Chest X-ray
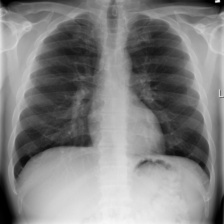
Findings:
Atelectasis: negative
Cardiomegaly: negative
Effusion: negative
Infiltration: positive
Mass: negative
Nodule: negative
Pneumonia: negative
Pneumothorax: negative
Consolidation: negative
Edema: negative
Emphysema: negative
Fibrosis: negative
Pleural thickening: negative
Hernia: negative